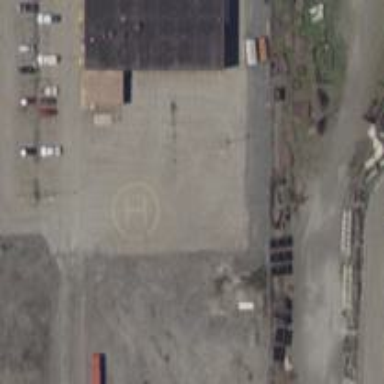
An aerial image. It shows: Image showing helipad at airport.